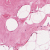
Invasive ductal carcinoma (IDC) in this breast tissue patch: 0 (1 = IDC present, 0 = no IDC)